Question: I would like to make a selection like this

How can I change my
'''
- (NSIndexPath *)tableView:(UITableView *)tableView willSelectRowAtIndexPath:(NSIndexPath *)indexPath
'''
delegate method to work in accordance with my requirement.
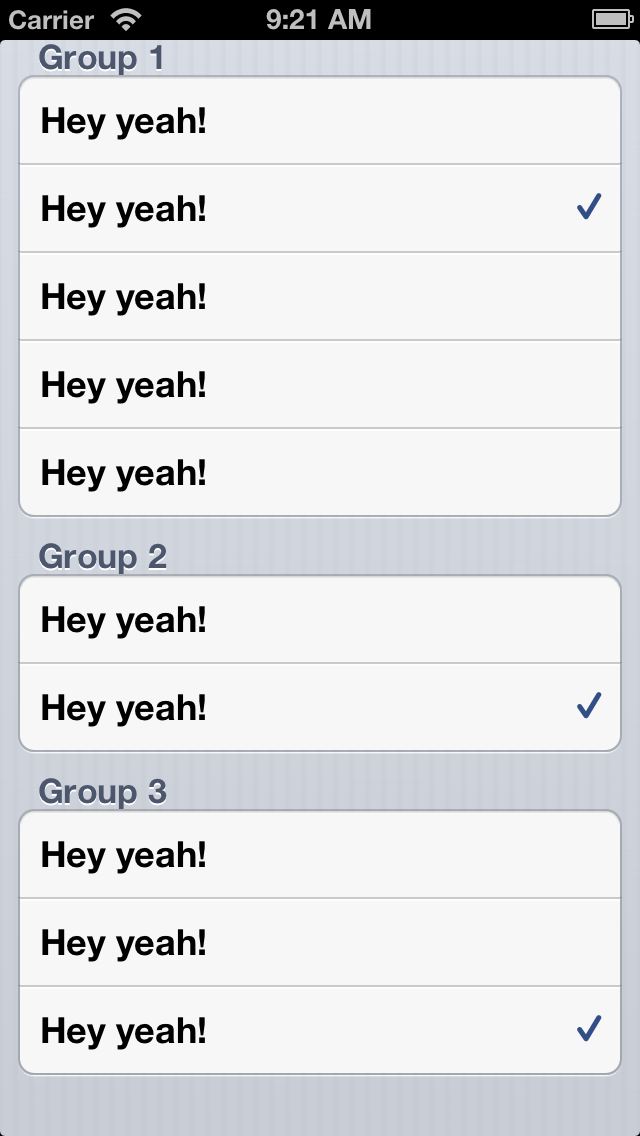
Answer: This one's gonna be ViewController.h
'''
@interface ViewController : UITableViewController
{
NSMutableArray *list;
NSMutableArray *sectionList;
NSIndexPath *oldIndexPath0;
int row0;
NSIndexPath *oldIndexPath1;
int row1;
NSIndexPath *oldIndexPath2;
int row2;
NSIndexPath *oldIndexPath3;
int row3;
NSString *othersString;
NSString *timeString;
NSString *pRoomString;
NSString *parkingString;
NSString *smokingString;
NSString *select0;
NSString *select1;
NSString *select2;
NSString *select3;
}
@end
'''
This one's ViewController.m
'''
#import "ViewController.h"
@interface ViewController ()
@end
@implementation ViewController
- (void)viewWillAppear:(BOOL)animated
{
// initial row by 100;
row0 = 100;
row1 = 100;
row2 = 100;
row3 = 100;
// initial strings by @""
othersString = [NSString stringWithFormat:@""];
timeString = [NSString stringWithFormat:@""];
pRoomString = [NSString stringWithFormat:@""];
parkingString = [NSString stringWithFormat:@""];
smokingString = [NSString stringWithFormat:@""];
select0 = @"";
select1 = @"";
select2 = @"";
select3 = @"";
// Get row index
NSFileManager *fileManager = [NSFileManager defaultManager];
NSString *fileName = [NSHomeDirectory() stringByAppendingPathComponent:@"tmp/rowString.txt"];
NSData *rowData = [fileManager contentsAtPath:fileName];
// From NSData to NSString
NSString *rowString = [[NSString alloc] initWithData:rowData encoding:NSUTF8StringEncoding];
if (rowString) {
// spit row string
NSArray *rowArray = [rowString componentsSeparatedByString:@":"];
for (int i=0; i<[rowArray count]; i++) {
NSString *indexVal = [rowArray objectAtIndex:i];
if ([indexVal length] != 0) {
// set row value
if (i == 0) {
NSString *row0Str = [rowArray objectAtIndex:0];
row0 = [row0Str intValue];
}
if (i == 1) {
NSString *row1Str = [rowArray objectAtIndex:1];
row1 = [row1Str intValue];
}
if (i == 2) {
NSString *row2Str = [rowArray objectAtIndex:2];
row2 = [row2Str intValue];
}
if (i == 3) {
NSString *row3Str = [rowArray objectAtIndex:3];
row3 = [row3Str intValue];
}
}
}
}
// Update the view with current data before it is displayed.
[super viewWillAppear:animated];
//Initialize the array.
list = [[NSMutableArray alloc] initWithCapacity:0];
sectionList = [[NSMutableArray alloc] initWithCapacity:0];
// section header
NSArray *sectionHeaderArray = [NSArray arrayWithObjects:@"01",@"02",@"03",@"04", nil];
NSDictionary *sectionHeaderDic = [NSDictionary dictionaryWithObject:sectionHeaderArray forKey:@"section"];
[sectionList addObject:sectionHeaderDic];
// time list
NSArray *timeArray = [NSArray arrayWithObjects:@"time 01",@"time 01",@"time 01", nil];
NSDictionary *timeDic = [NSDictionary dictionaryWithObject:timeArray forKey:@"time"];
// private room
NSArray *pRoomArray = [NSArray arrayWithObjects:@"room 01",@"room 02", nil];
NSDictionary *pRoomDic = [NSDictionary dictionaryWithObject:pRoomArray forKey:@"pRoom"];
// parking
NSArray *parkingArray = [NSArray arrayWithObjects:@"park 01",@"park 02",@"park 03", nil];
NSDictionary *parkingDic = [NSDictionary dictionaryWithObject:parkingArray forKey:@"parking"];
// smoking
NSArray *smokingArray = [NSArray arrayWithObjects:@"smoke 01",@"smoke 02",@"smoke 03", nil];
NSDictionary *smokingDic = [NSDictionary dictionaryWithObject:smokingArray forKey:@"smoking"];
// add all dictionary to list
[list addObject:timeDic];
[list addObject:pRoomDic];
[list addObject:parkingDic];
[list addObject:smokingDic];
// Scroll the table view to the top before it appears
[self.tableView reloadData];
}
- (NSInteger)numberOfSectionsInTableView:(UITableView *)tableView {
//Number of section
return [list count];
}
- (NSInteger)tableView:(UITableView *)tableView numberOfRowsInSection:(NSInteger)section {
//Get the dictionary object
NSDictionary *dictionary = [list objectAtIndex:section];
NSArray *array;
switch (section) {
case 0:
// time array
array = [dictionary objectForKey:@"time"];
break;
case 1:
// pRoom array
array = [dictionary objectForKey:@"pRoom"];
break;
case 2:
// parking array
array = [dictionary objectForKey:@"parking"];
break;
case 3:
// smoking array
array = [dictionary objectForKey:@"smoking"];
break;
default:
break;
}
//Number of rows
return [array count];
}
- (UITableViewCell *)tableView:(UITableView *)tableView cellForRowAtIndexPath:(NSIndexPath *)indexPath {
static NSString *CellIdentifier = @"Budget";
UITableViewCell *cell = [tableView dequeueReusableCellWithIdentifier:CellIdentifier];
if (cell == nil) {
cell = [[[UITableViewCell alloc] initWithStyle:UITableViewCellStyleSubtitle reuseIdentifier:CellIdentifier] autorelease];
UITableViewCellStyleSubtitle;
}
//Get the dictionary object
NSDictionary *dictionary = [list objectAtIndex:indexPath.section];
NSArray *array;
switch (indexPath.section) {
case 0:
// time array
array = [dictionary objectForKey:@"time"];
if (indexPath.row == row0 ) {
cell.accessoryType=UITableViewCellAccessoryCheckmark;
}else{
cell.accessoryType = UITableViewCellAccessoryNone;
}
break;
case 1:
// pRoom array
array = [dictionary objectForKey:@"pRoom"];
if (indexPath.row == row1) {
cell.accessoryType=UITableViewCellAccessoryCheckmark;
}else{
cell.accessoryType = UITableViewCellAccessoryNone;
}
break;
case 2:
// parking array
array = [dictionary objectForKey:@"parking"];
if (indexPath.row == row2) {
cell.accessoryType=UITableViewCellAccessoryCheckmark;
}else{
cell.accessoryType = UITableViewCellAccessoryNone;
}
break;
case 3:
// smoking array
array = [dictionary objectForKey:@"smoking"];
if (indexPath.row == row3) {
cell.accessoryType=UITableViewCellAccessoryCheckmark;
}else{
cell.accessoryType = UITableViewCellAccessoryNone;
}
break;
default:
break;
}
cell.textLabel.text = [array objectAtIndex:indexPath.row];
NSLog(@"index cell");
return cell;
}
- (NSString *)tableView:(UITableView *)tableView titleForHeaderInSection:(NSInteger)section {
NSString *title = nil;
//Get the dictionary object
NSDictionary *dictionary = [sectionList objectAtIndex:0];
NSArray *array = [dictionary objectForKey:@"section"];
title = [array objectAtIndex:section];
return title;
}
#pragma mark -
#pragma mark Table view selection
- (void)tableView:(UITableView *)tableView didSelectRowAtIndexPath:(NSIndexPath *)indexPath {
[tableView deselectRowAtIndexPath:[tableView indexPathForSelectedRow] animated:YES];
switch(indexPath.section)
{
case 0:
{
UITableViewCell *cell1 = [tableView cellForRowAtIndexPath:indexPath];
if ([[tableView cellForRowAtIndexPath:indexPath ] accessoryType] == UITableViewCellAccessoryCheckmark) {
cell1.accessoryType = UITableViewCellAccessoryNone;
row0 = 100;
timeString = @"";
}else {
NSIndexPath *SIndexPath0 = [NSIndexPath indexPathForRow:row0 inSection:0];
if ([[tableView cellForRowAtIndexPath:SIndexPath0 ] accessoryType] == UITableViewCellAccessoryCheckmark) {
[[tableView cellForRowAtIndexPath:SIndexPath0] setAccessoryType:UITableViewCellAccessoryNone];
}
if (oldIndexPath0 == nil) {
oldIndexPath0 = indexPath;
}
UITableViewCell *cell2 = nil;
if (oldIndexPath0 != indexPath) {
cell2 = [tableView cellForRowAtIndexPath:oldIndexPath0];
}
cell1.accessoryType = UITableViewCellAccessoryCheckmark;
if (cell2) {
cell2.accessoryType = UITableViewCellAccessoryNone;
}
//Get the dictionary object
NSDictionary *dictionary = [list objectAtIndex:indexPath.section];
NSArray *array = [dictionary objectForKey:@"time"];
timeString = [array objectAtIndex:indexPath.row];
row0 = indexPath.row;
oldIndexPath0 = nil;
}
select0 = @"marked";
break;
}
case 1:
{
UITableViewCell *cell1 = [tableView cellForRowAtIndexPath:indexPath];
if ([[tableView cellForRowAtIndexPath:indexPath ] accessoryType] == UITableViewCellAccessoryCheckmark) {
cell1.accessoryType = UITableViewCellAccessoryNone;
row1 = 100;
pRoomString = @"";
}else {
NSIndexPath *SIndexPath1 = [NSIndexPath indexPathForRow:row1 inSection:1];
if ([[tableView cellForRowAtIndexPath:SIndexPath1 ] accessoryType] == UITableViewCellAccessoryCheckmark) {
[[tableView cellForRowAtIndexPath:SIndexPath1] setAccessoryType:UITableViewCellAccessoryNone];
}
if (oldIndexPath1 == nil) {
oldIndexPath1 = indexPath;
}
UITableViewCell *cell2 = nil;
if (oldIndexPath1 != indexPath) {
cell2 = [tableView cellForRowAtIndexPath:oldIndexPath1];
}
cell1.accessoryType = UITableViewCellAccessoryCheckmark;
if (cell2) {
cell2.accessoryType = UITableViewCellAccessoryNone;
}
//Get the dictionary object
NSDictionary *dictionary = [list objectAtIndex:indexPath.section];
NSArray *array = [dictionary objectForKey:@"pRoom"];
pRoomString = [array objectAtIndex:indexPath.row];
row1 = indexPath.row;
oldIndexPath1 = nil;
}
select1 = @"marked";
break;
}
case 2:
{
UITableViewCell *cell1 = [tableView cellForRowAtIndexPath:indexPath];
if ([[tableView cellForRowAtIndexPath:indexPath ] accessoryType] == UITableViewCellAccessoryCheckmark) {
cell1.accessoryType = UITableViewCellAccessoryNone;
row2 = 100;
parkingString = @"";
}else {
NSIndexPath *SIndexPath2 = [NSIndexPath indexPathForRow:row2 inSection:2];
if ([[tableView cellForRowAtIndexPath:SIndexPath2 ] accessoryType] == UITableViewCellAccessoryCheckmark) {
[[tableView cellForRowAtIndexPath:SIndexPath2] setAccessoryType:UITableViewCellAccessoryNone];
}
if (oldIndexPath2 == nil) {
oldIndexPath2 = indexPath;
}
UITableViewCell *cell2 = nil;
if (oldIndexPath2 != indexPath) {
cell2 = [tableView cellForRowAtIndexPath:oldIndexPath2];
}
cell1.accessoryType = UITableViewCellAccessoryCheckmark;
if (cell2) {
cell2.accessoryType = UITableViewCellAccessoryNone;
}
//Get the dictionary object
NSDictionary *dictionary = [list objectAtIndex:indexPath.section];
NSArray *array = [dictionary objectForKey:@"parking"];
parkingString = [array objectAtIndex:indexPath.row];
row2 = indexPath.row;
oldIndexPath2 = nil;
}
select2 = @"marked";
break;
}
case 3:
{
UITableViewCell *cell1 = [tableView cellForRowAtIndexPath:indexPath];
if ([[tableView cellForRowAtIndexPath:indexPath ] accessoryType] == UITableViewCellAccessoryCheckmark) {
cell1.accessoryType = UITableViewCellAccessoryNone;
row3 = 100;
smokingString = @"";
}else {
NSIndexPath *SIndexPath3 = [NSIndexPath indexPathForRow:row3 inSection:3];
if ([[tableView cellForRowAtIndexPath:SIndexPath3 ] accessoryType] == UITableViewCellAccessoryCheckmark) {
[[tableView cellForRowAtIndexPath:SIndexPath3] setAccessoryType:UITableViewCellAccessoryNone];
}
if (oldIndexPath3 == nil) {
oldIndexPath3 = indexPath;
}
UITableViewCell *cell2 = nil;
if (oldIndexPath3 != indexPath) {
cell2 = [tableView cellForRowAtIndexPath:oldIndexPath3];
}
cell1.accessoryType = UITableViewCellAccessoryCheckmark;
if (cell2) {
cell2.accessoryType = UITableViewCellAccessoryNone;
}
//Get the dictionary object
NSDictionary *dictionary = [list objectAtIndex:indexPath.section];
NSArray *array = [dictionary objectForKey:@"smoking"];
smokingString = [array objectAtIndex:indexPath.row];
row3 = indexPath.row;
oldIndexPath3 = nil;
}
select3 = @"marked";
break;
}
default:
break;
}
}
// Implement viewDidLoad to do additional setup after loading the view, typically from a nib.
- (void)viewDidLoad {
[super viewDidLoad];
// Cancle button and add an event handler
self.navigationItem.leftBarButtonItem =
[[UIBarButtonItem alloc] initWithTitle:@"Cancle"
style:UIBarButtonSystemItemCancel
target:self
action:@selector(handleCancle:)];
// Cancle button and add an event handler
self.navigationItem.rightBarButtonItem =
[[UIBarButtonItem alloc] initWithTitle:@"Use"
style:UIBarButtonItemStyleBordered
target:self
action:@selector(handleUse:)];
}
- (void) handleCancle:(id)sender
{
// pop the controller
[self.navigationController popViewControllerAnimated:YES];
}
- (void) handleUse:(id)sender{
NSFileManager *fileManager = [NSFileManager defaultManager];
NSString *fileName;
// Get row index value
fileName = [NSHomeDirectory() stringByAppendingPathComponent:@"tmp/othersString.txt"];
NSData *rowValData = [fileManager contentsAtPath:fileName];
// From NSData to NSString
NSString *rowValString = [[NSString alloc] initWithData:rowValData encoding:NSUTF8StringEncoding];
NSString *oldTimeString = @"";
NSString *oldpRoomString = @"";
NSString *oldParkingString = @"";
NSString *oldSmokingString = @"";
if (rowValString) {
// spit row string
NSArray *rowValArray = [rowValString componentsSeparatedByString:@":"];
for (int i=0; i<[rowValArray count]; i++) {
if ([rowValArray objectAtIndex:i] != @"") {
// set row value
if (i == 0 ) {
oldTimeString = [rowValArray objectAtIndex:0];
}
if (i == 1 ) {
oldpRoomString = [rowValArray objectAtIndex:1];
}
if (i == 2 ) {
oldParkingString = [rowValArray objectAtIndex:2];
}
if (i == 3) {
oldSmokingString = [rowValArray objectAtIndex:3];
}
}
}
}
if (select0 == @"") {
timeString = oldTimeString;
}
if (select1 == @"") {
pRoomString = oldpRoomString;
}
if (select2 == @"") {
parkingString = oldParkingString;
}
if (select3 == @"") {
smokingString = oldSmokingString;
}
// make othersString string
othersString = [NSString stringWithFormat:@"%@:%@:%@:%@", timeString, pRoomString, parkingString, smokingString];
// write othersString to othersString.txt file
fileName= [NSHomeDirectory() stringByAppendingPathComponent:@"tmp/othersString.txt"];
NSData *othersData = [othersString dataUsingEncoding:NSUTF8StringEncoding];
[fileManager createFileAtPath:fileName contents:othersData attributes:nil];
// make row data in string
NSString *rowString = [NSString stringWithFormat:@"%i:%i:%i:%i", row0,row1,row2,row3];
// write othersString to othersString.txt file
fileName = [NSHomeDirectory() stringByAppendingPathComponent:@"tmp/rowString.txt"];
NSData *rowData = [rowString dataUsingEncoding:NSUTF8StringEncoding];
[fileManager createFileAtPath:fileName contents:rowData attributes:nil];
// pop the controller
[self.navigationController popViewControllerAnimated:YES];
}
- (void)didReceiveMemoryWarning {
// Releases the view if it doesn't have a superview.
[super didReceiveMemoryWarning];
// Release any cached data, images, etc. that aren't in use.
}
- (void)viewDidUnload {
[super viewDidUnload];
// Release any retained subviews of the main view.
// e.g. self.myOutlet = nil;
}
- (void)dealloc {
[super dealloc];
[list release];
}
@end
'''
Got this stuff from this <URL>, as this was in Japanese I changed it. Thanks to the author.